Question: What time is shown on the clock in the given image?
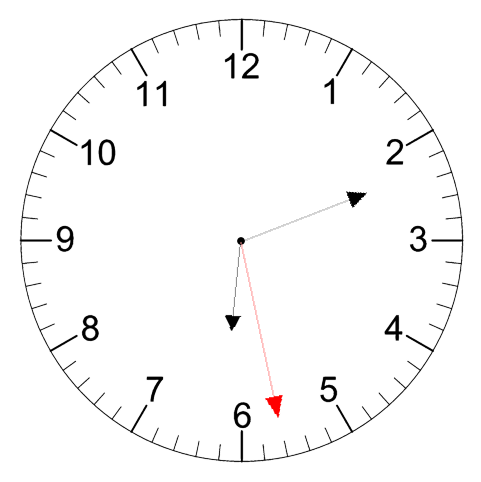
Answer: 06:11:28